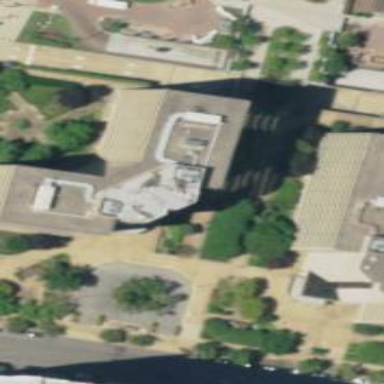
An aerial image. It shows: Office building.